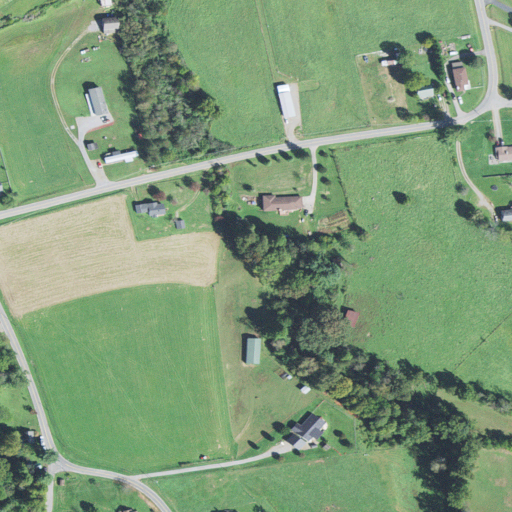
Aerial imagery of valley in North Carolina named Dutch Cove containing pasture, open development, deciduous forest, mixed forest, low intensity development, and medium intensity development